Field crop: maize
Growth stage: 2
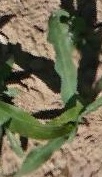
Species: maize